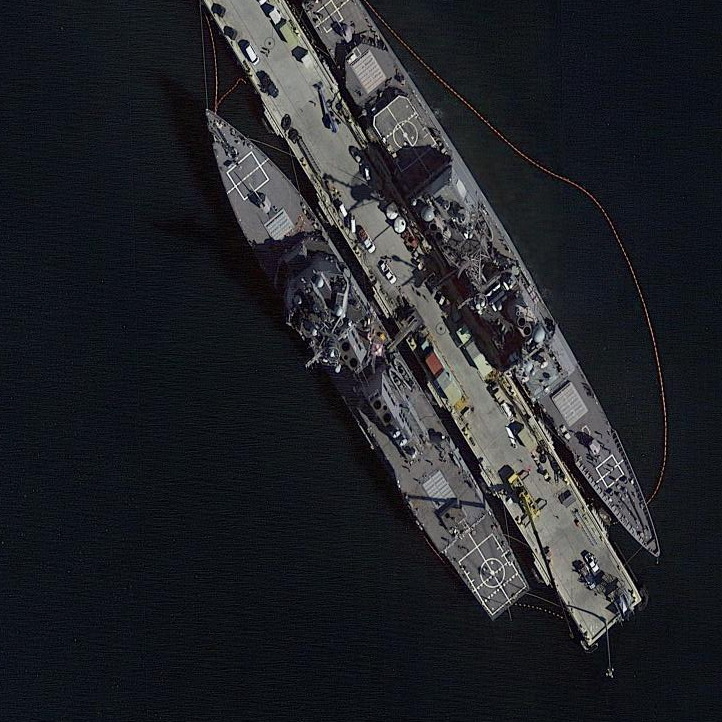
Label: destroyer